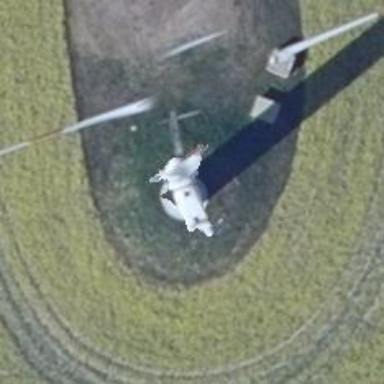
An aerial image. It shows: Wind generator powered by wind turbine.